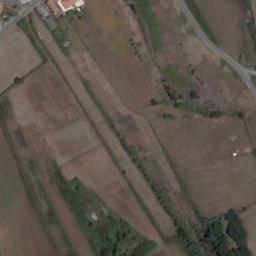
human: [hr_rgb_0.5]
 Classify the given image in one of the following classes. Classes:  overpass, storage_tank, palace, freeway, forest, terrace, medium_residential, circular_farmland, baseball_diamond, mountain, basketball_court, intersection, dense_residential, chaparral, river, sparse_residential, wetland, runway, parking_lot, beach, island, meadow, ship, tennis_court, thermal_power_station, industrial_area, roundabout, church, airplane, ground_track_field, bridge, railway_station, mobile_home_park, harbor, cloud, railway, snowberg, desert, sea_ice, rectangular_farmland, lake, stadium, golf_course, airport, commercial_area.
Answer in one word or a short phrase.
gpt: terrace